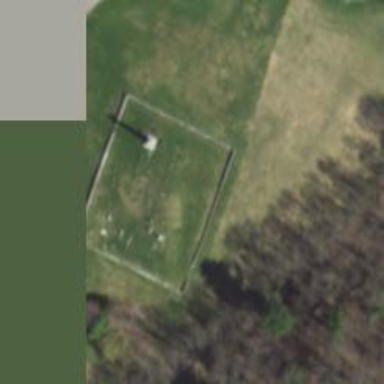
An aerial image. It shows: Historic memorial.